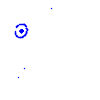
Particle: kaon